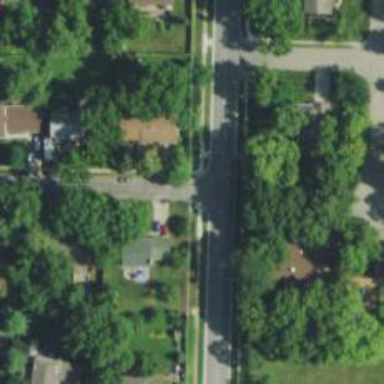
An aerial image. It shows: Stop road.